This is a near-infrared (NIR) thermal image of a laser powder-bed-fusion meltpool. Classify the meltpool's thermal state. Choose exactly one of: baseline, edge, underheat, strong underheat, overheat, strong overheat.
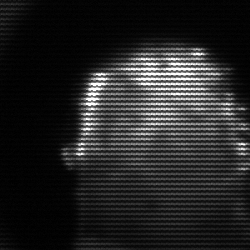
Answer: baseline